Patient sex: M
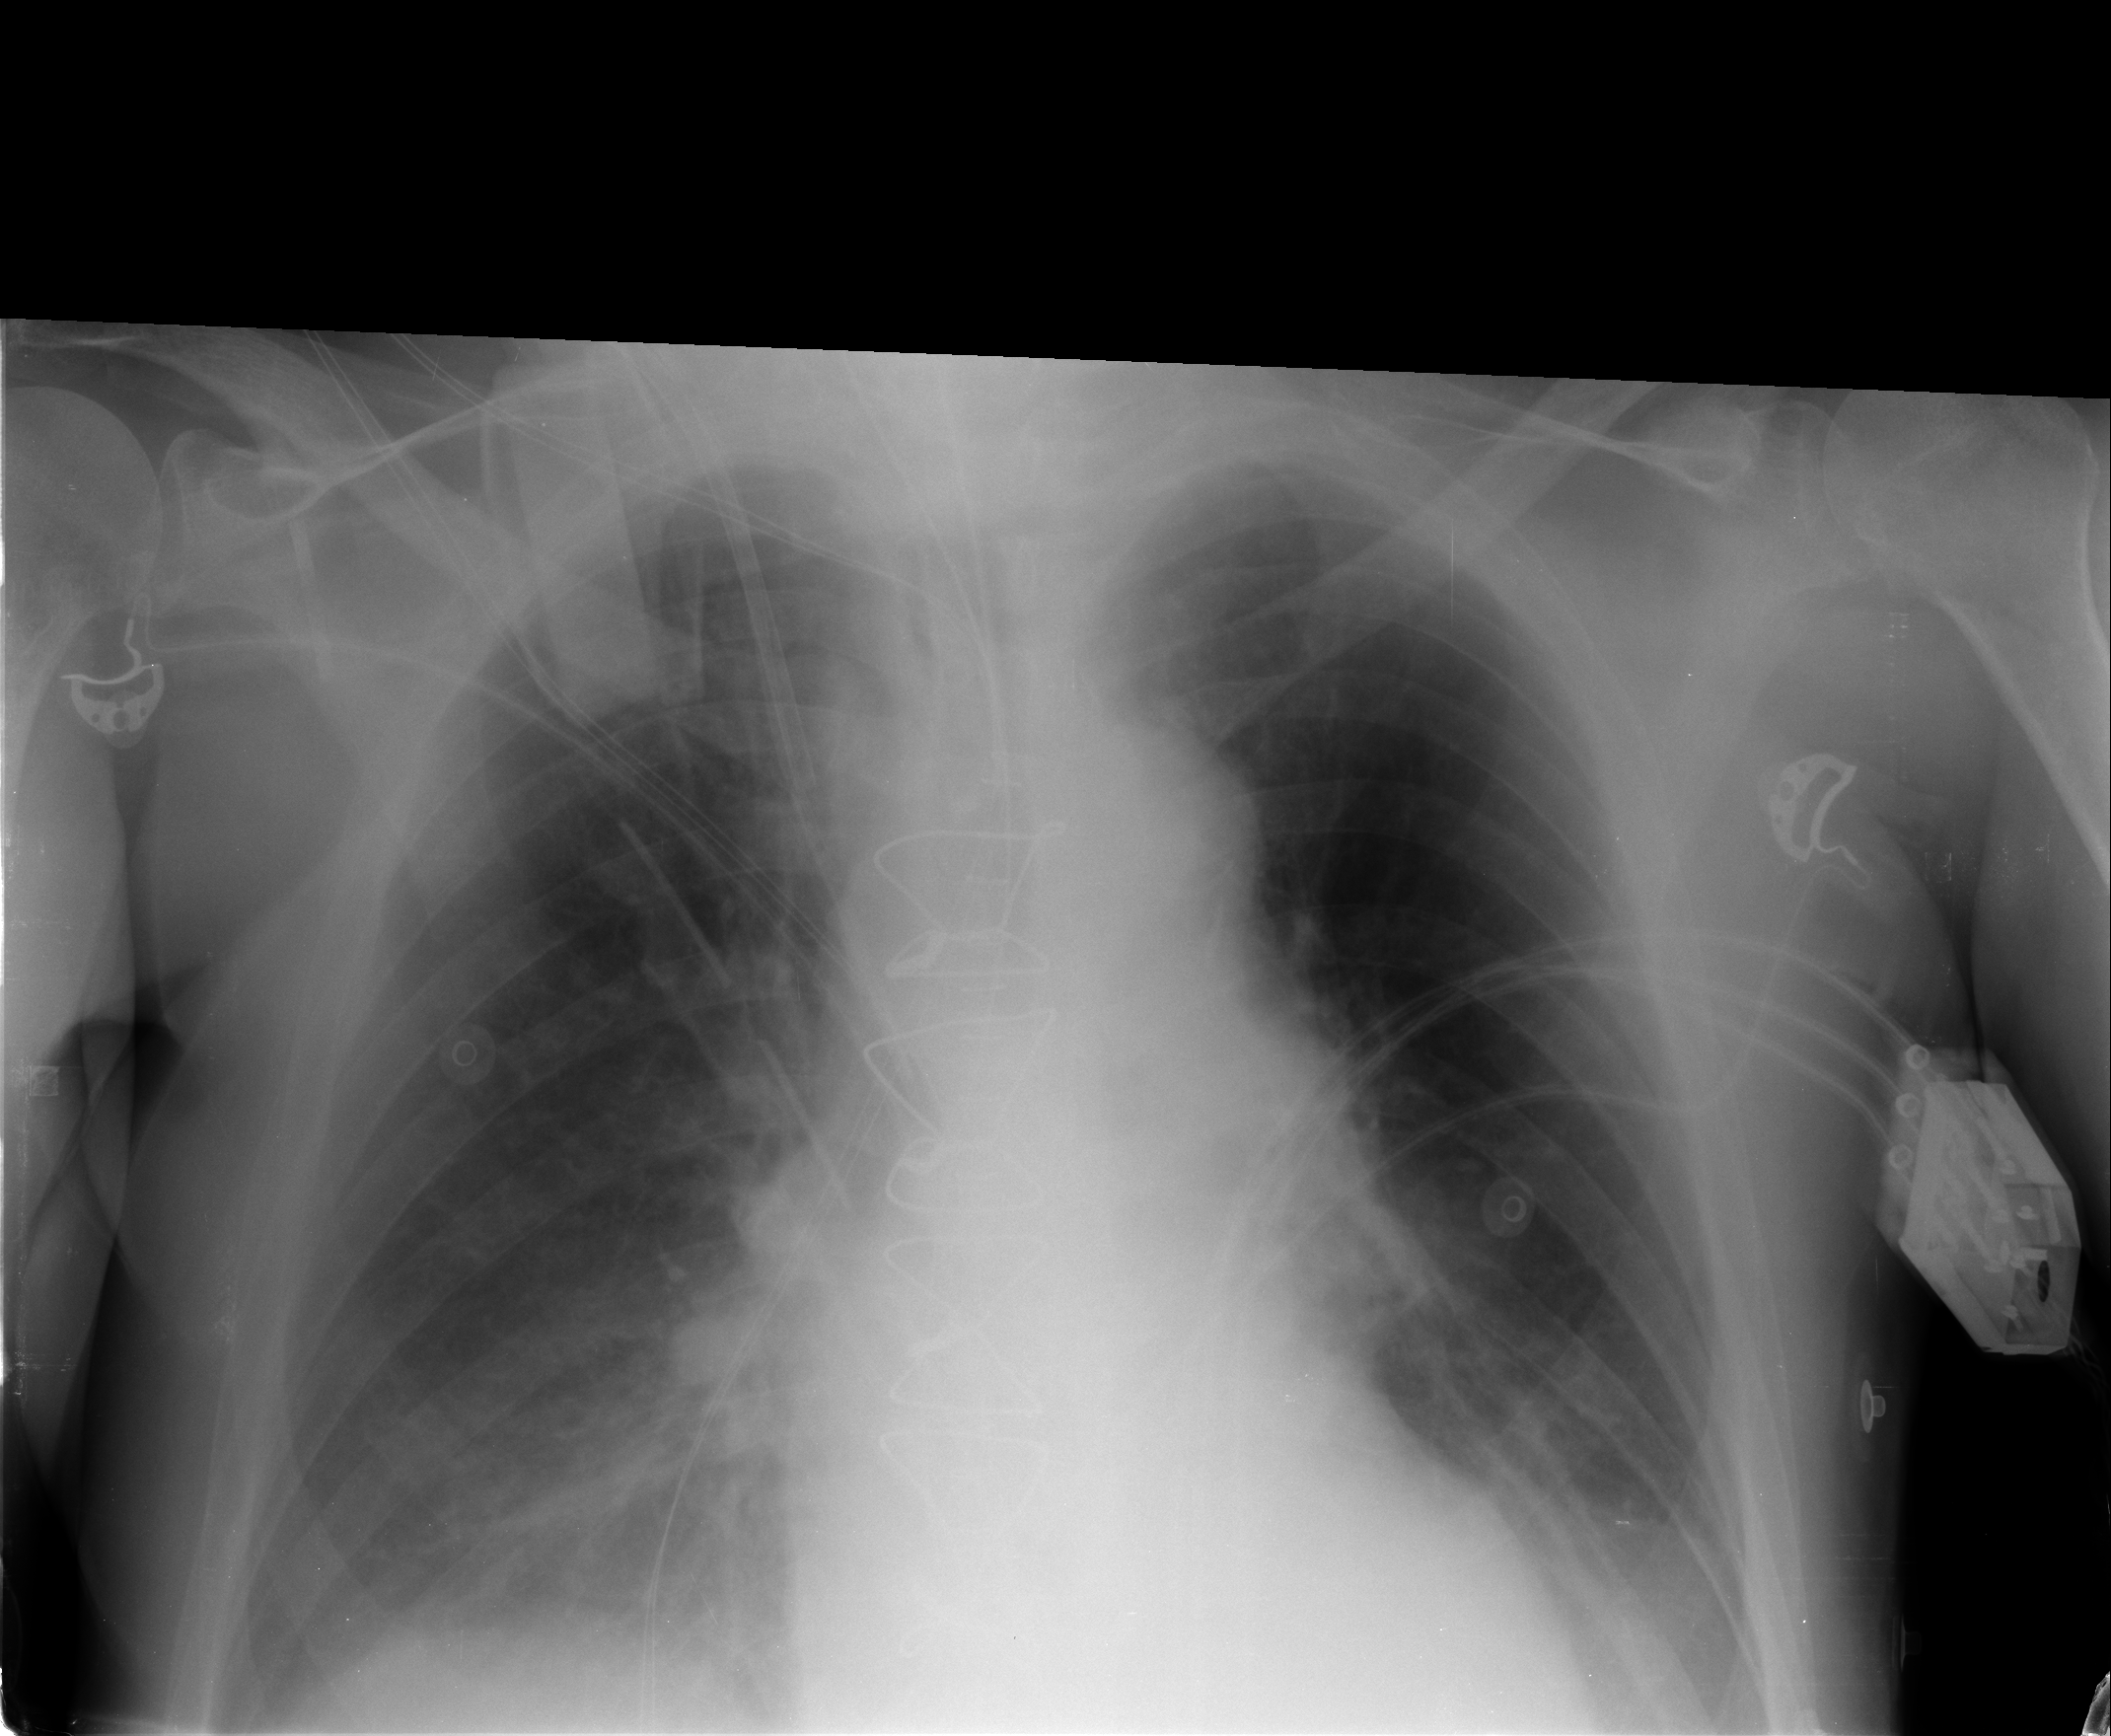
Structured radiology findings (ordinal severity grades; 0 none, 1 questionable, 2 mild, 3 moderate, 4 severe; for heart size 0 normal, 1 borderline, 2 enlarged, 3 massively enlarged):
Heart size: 0
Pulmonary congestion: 0
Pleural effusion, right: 0
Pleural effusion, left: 0
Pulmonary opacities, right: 2
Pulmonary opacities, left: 0
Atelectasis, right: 2
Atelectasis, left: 2